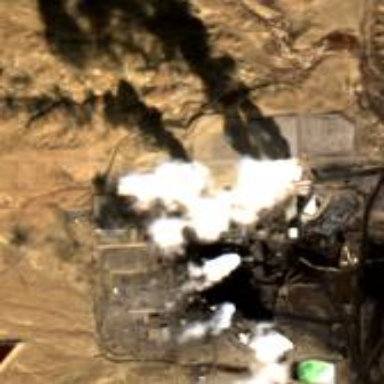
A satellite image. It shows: Industrial area with coal-powered plant.